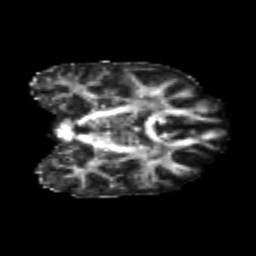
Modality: FA
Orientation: coronal
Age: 25
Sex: female
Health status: healthy
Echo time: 0.074 s